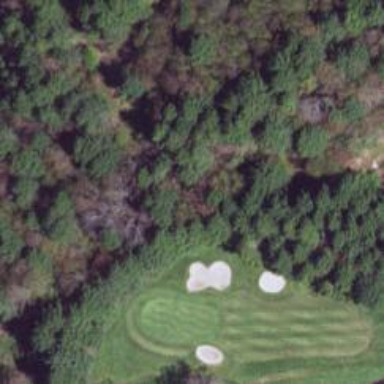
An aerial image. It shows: Path for both road and golf.